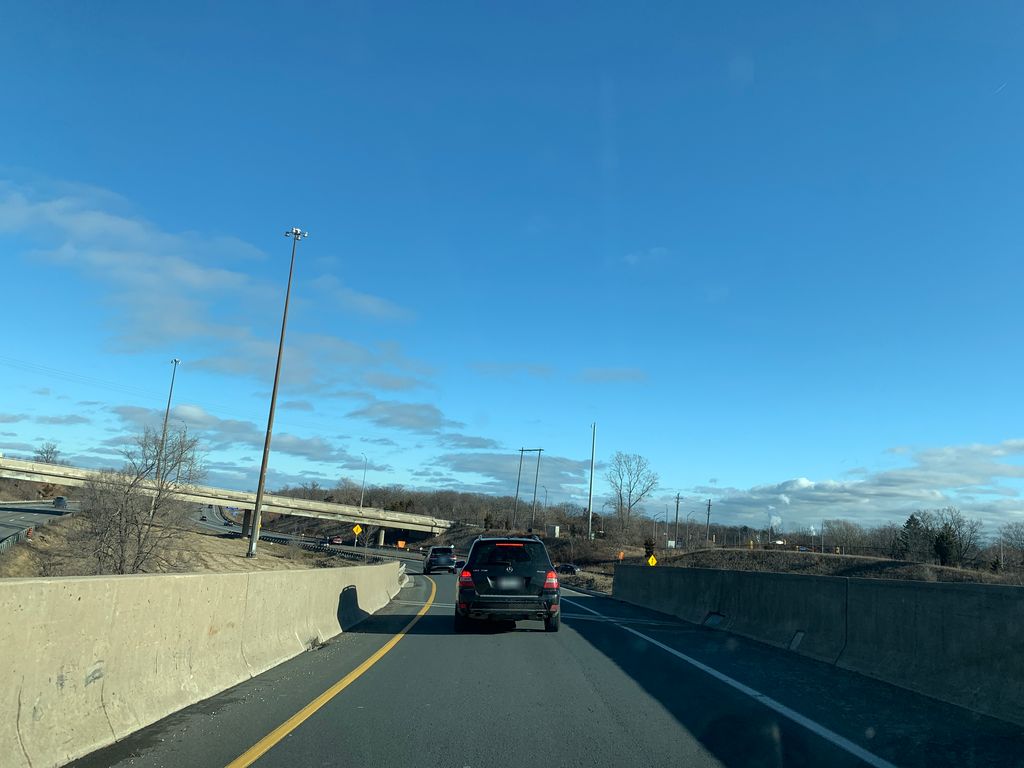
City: hamilton